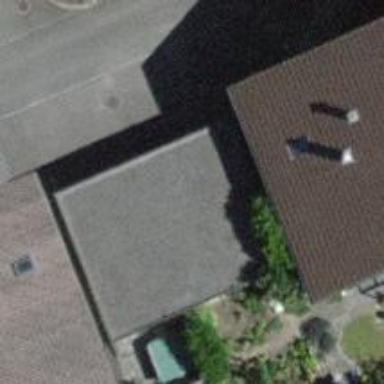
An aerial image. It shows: Garage.